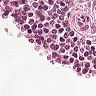
Metastatic tissue present: no